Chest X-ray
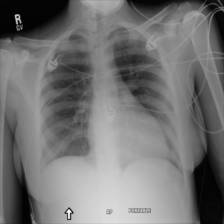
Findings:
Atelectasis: negative
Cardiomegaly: negative
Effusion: negative
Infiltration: negative
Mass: negative
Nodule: negative
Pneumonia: negative
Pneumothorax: negative
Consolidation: negative
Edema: negative
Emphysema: negative
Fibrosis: negative
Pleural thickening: negative
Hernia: negative